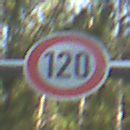
Verkehrszeichen: Geschwindigkeit120
Umgebung: Outdoor, Nature
Tageszeit: MorningAfternoon
Wetter: Clear
Licht: Natural
Jahreszeit: NotSpecified
Kontrast: LowContrast